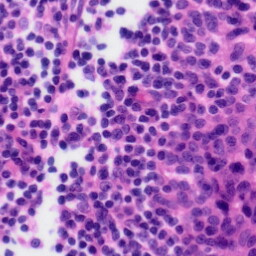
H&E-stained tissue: Tonsil